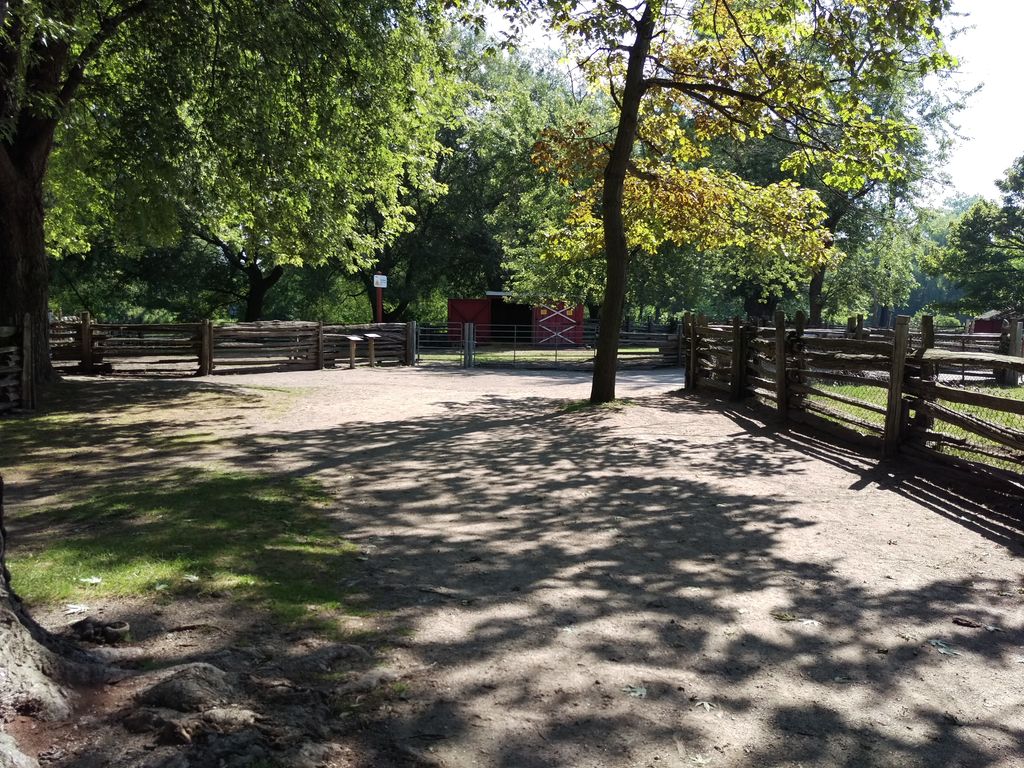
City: toronto